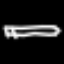
Label: pencil